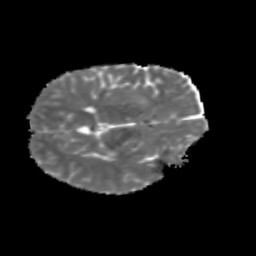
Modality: MD
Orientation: axial
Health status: ill
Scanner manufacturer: siemens
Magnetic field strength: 3 T
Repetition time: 6.8 s
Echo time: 0.097 s